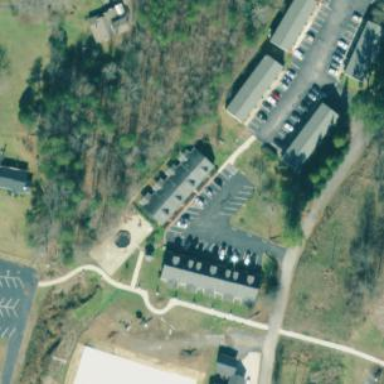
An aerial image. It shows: Dormitory building.